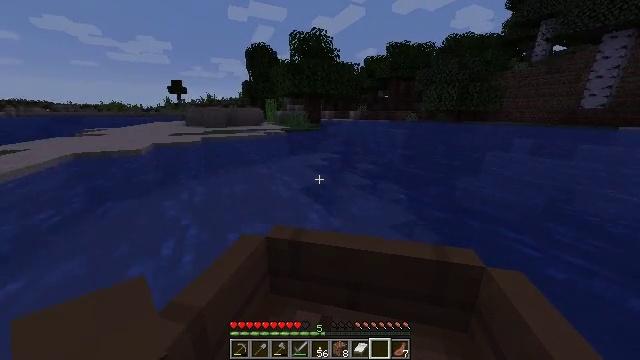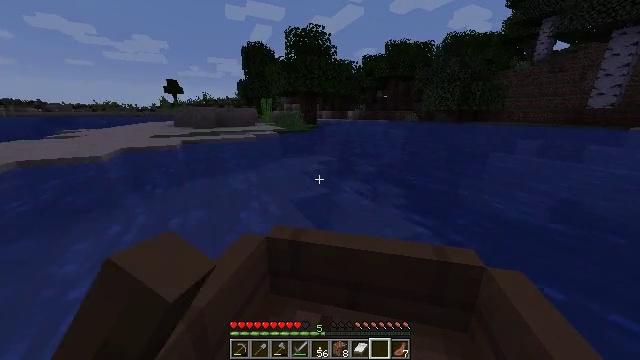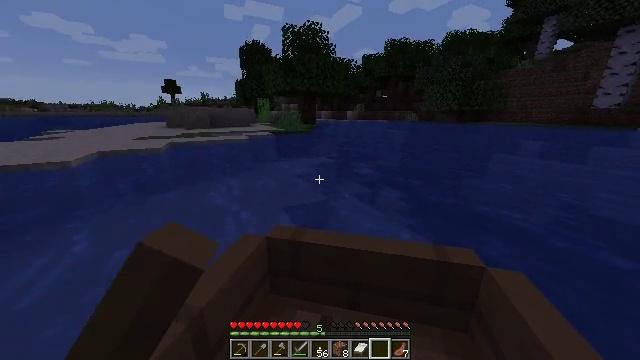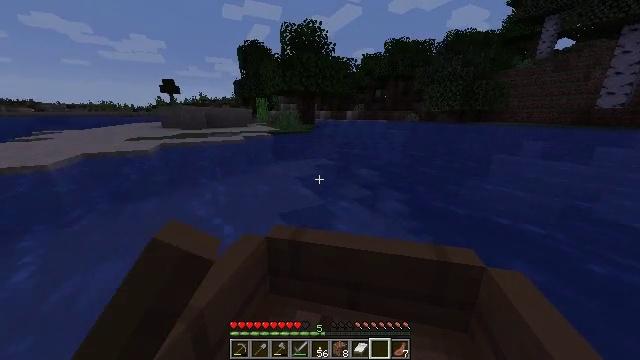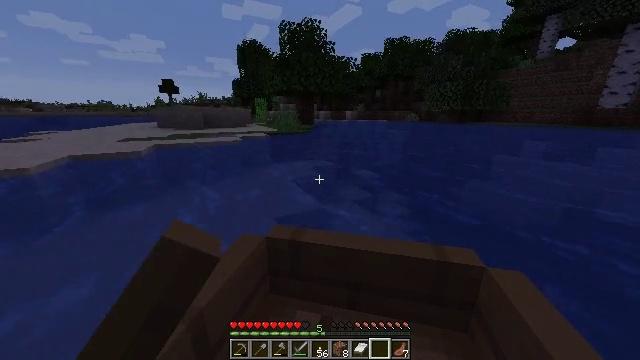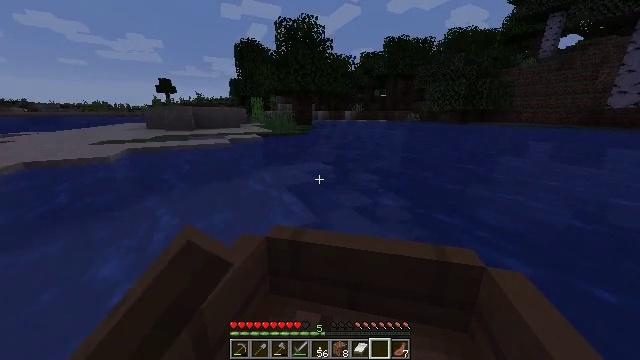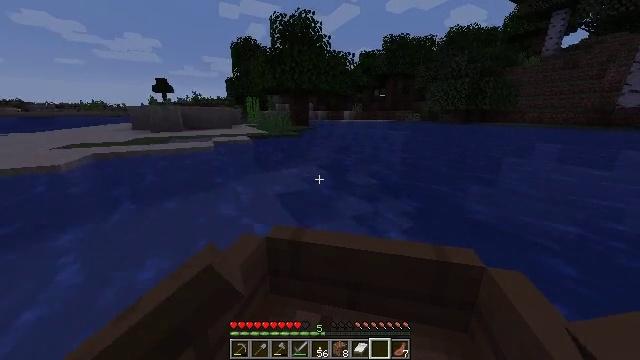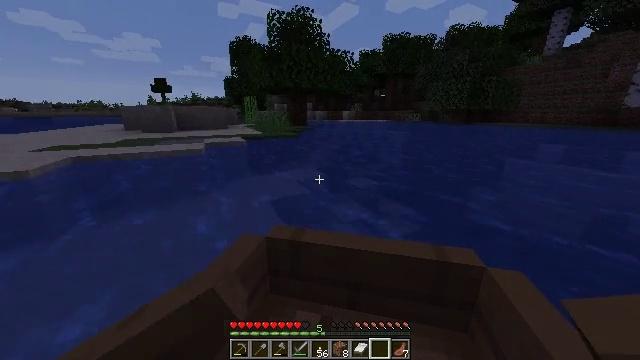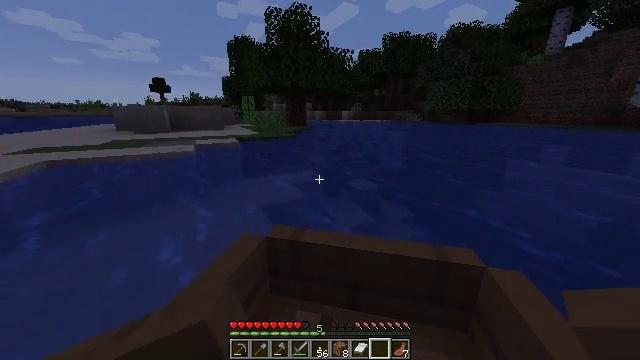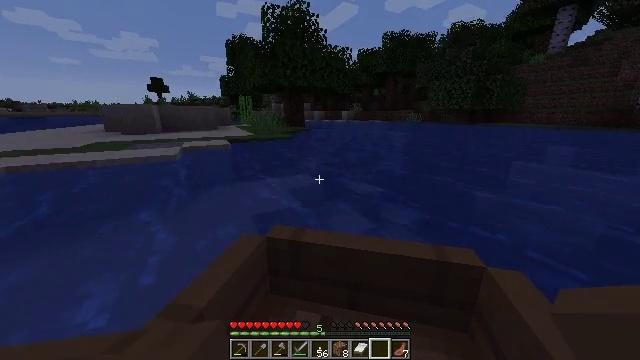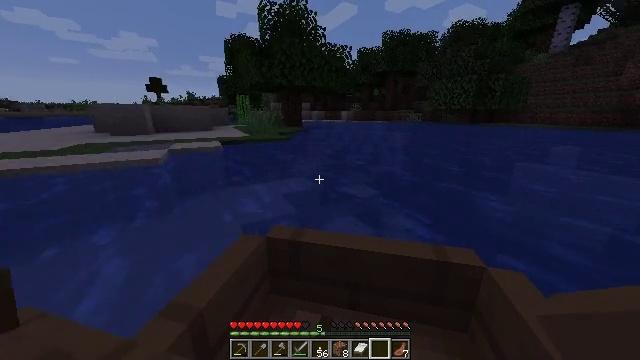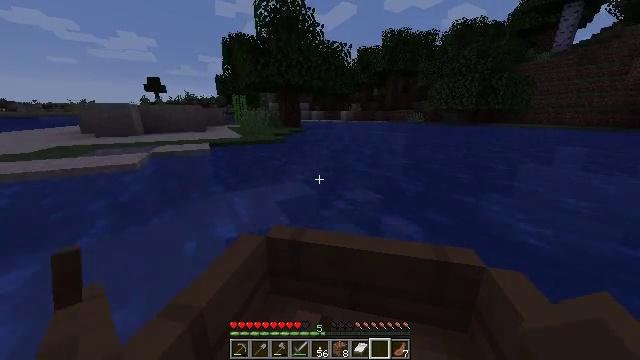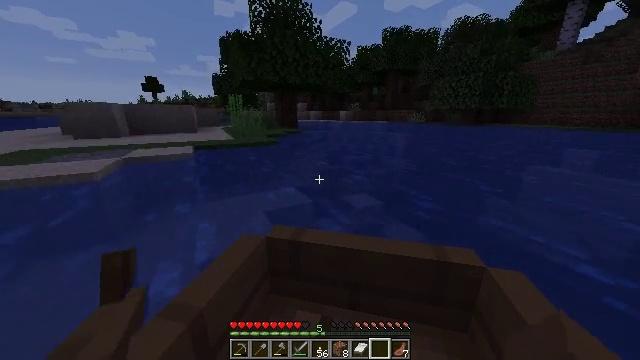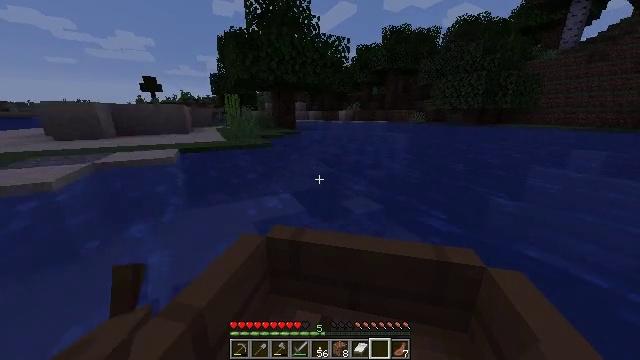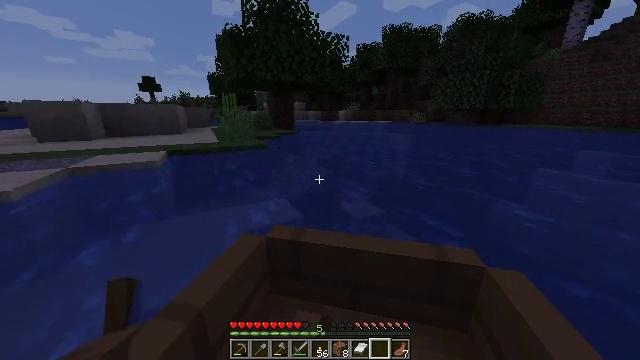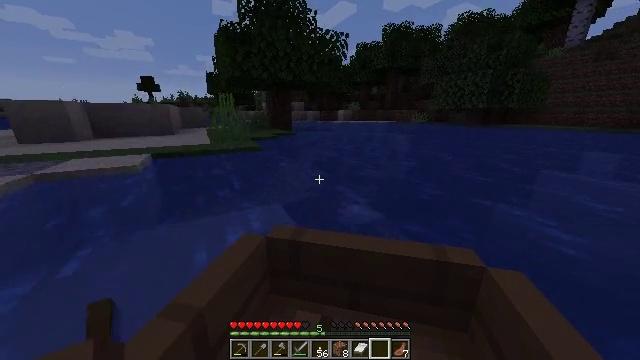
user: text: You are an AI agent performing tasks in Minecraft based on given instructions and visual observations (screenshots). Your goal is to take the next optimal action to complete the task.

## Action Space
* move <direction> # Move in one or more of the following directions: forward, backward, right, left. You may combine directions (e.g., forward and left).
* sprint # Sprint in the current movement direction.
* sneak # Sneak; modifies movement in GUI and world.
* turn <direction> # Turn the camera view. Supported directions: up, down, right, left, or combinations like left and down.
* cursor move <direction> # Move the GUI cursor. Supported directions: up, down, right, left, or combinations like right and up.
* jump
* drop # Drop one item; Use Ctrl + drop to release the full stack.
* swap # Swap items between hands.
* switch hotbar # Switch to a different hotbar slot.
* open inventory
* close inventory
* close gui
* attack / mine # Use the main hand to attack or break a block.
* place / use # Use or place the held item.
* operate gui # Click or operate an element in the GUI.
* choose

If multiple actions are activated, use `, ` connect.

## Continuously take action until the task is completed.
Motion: motion action
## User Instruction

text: Gather tall seagrass in the sea.
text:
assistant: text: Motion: move forward, sprint
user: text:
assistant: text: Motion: move forward, sprint
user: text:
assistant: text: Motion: move forward, sprint
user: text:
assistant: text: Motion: move forward, sprint
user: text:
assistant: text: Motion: move forward, sprint
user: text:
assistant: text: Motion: move forward, sprint
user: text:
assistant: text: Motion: move forward, sprint
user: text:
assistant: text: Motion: move forward, sprint
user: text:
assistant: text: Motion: move forward, sprint
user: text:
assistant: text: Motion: move forward, sprint
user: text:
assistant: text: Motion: move forward, sprint
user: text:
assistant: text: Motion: move forward, sprint
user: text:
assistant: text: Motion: move forward, sprint
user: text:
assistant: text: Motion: move forward, sprint
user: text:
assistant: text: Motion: move forward, sprint
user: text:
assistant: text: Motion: move forward, sprint
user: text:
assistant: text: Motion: move forward, sprint
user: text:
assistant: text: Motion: move forward, sprint
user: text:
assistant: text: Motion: move forward, sprint
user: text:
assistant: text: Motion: move forward, sprint
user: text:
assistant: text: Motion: move forward, sprint
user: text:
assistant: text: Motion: move forward, sprint
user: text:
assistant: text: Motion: move forward, sprint
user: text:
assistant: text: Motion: move forward, sprint
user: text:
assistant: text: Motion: move forward, sprint
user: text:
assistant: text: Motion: move forward, sprint
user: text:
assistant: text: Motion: move forward, sprint
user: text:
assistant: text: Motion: move forward, sprint
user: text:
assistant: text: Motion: move forward, sprint
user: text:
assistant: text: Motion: move forward, sprint